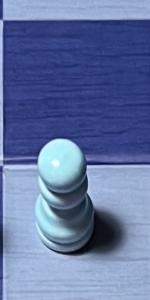
Label: Pawn_White